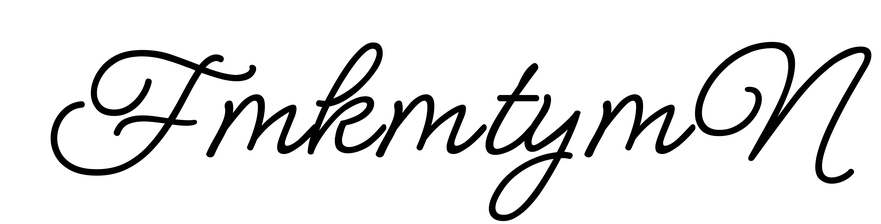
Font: MeowScript-Regular